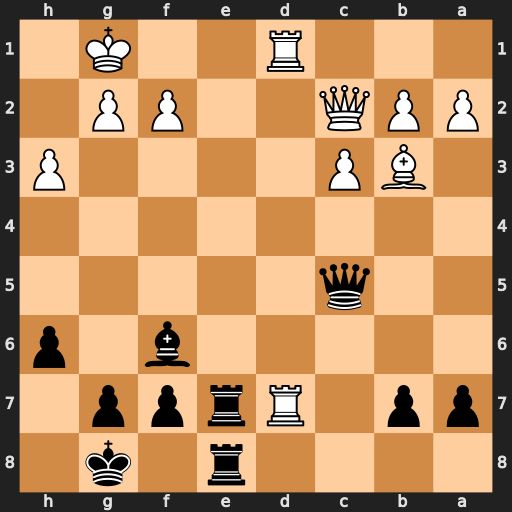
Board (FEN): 4r1k1/pp1Rrpp1/5b1p/2q5/8/1BP4P/PPQ2PP1/3R2K1
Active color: b
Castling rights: -
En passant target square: -
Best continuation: Re2 Qxe2 Rxe2